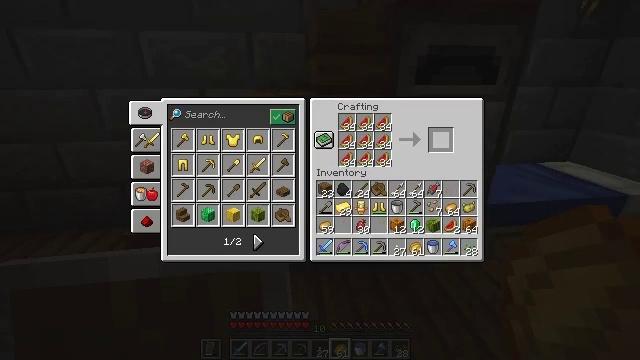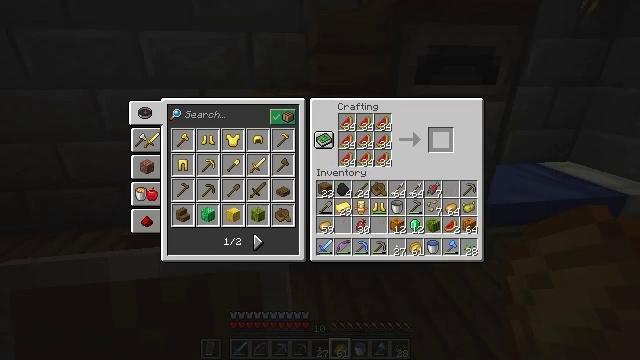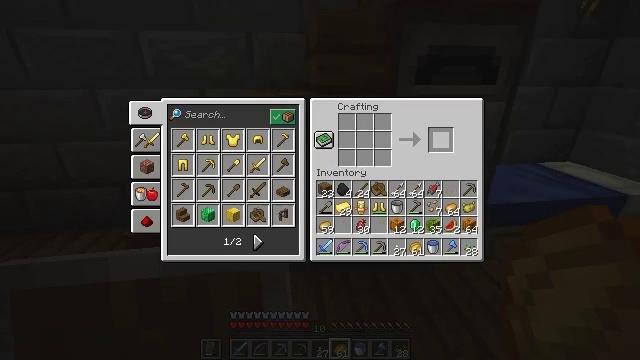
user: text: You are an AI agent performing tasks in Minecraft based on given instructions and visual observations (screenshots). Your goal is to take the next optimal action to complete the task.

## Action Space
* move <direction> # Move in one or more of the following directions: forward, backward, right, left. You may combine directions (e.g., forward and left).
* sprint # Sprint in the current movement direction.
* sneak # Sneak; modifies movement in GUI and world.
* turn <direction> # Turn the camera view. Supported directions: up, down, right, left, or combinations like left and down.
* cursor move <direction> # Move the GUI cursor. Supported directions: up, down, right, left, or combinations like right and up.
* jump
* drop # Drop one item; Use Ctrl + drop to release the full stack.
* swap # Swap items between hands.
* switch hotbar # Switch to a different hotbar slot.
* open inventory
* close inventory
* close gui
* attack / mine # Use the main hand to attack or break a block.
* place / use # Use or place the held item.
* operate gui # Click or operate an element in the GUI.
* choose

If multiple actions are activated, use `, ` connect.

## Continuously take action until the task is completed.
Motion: motion action
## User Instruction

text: Open the crafting table to craft a melon.
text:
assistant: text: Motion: sneak
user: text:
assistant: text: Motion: sneak
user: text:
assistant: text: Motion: sneak